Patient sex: M
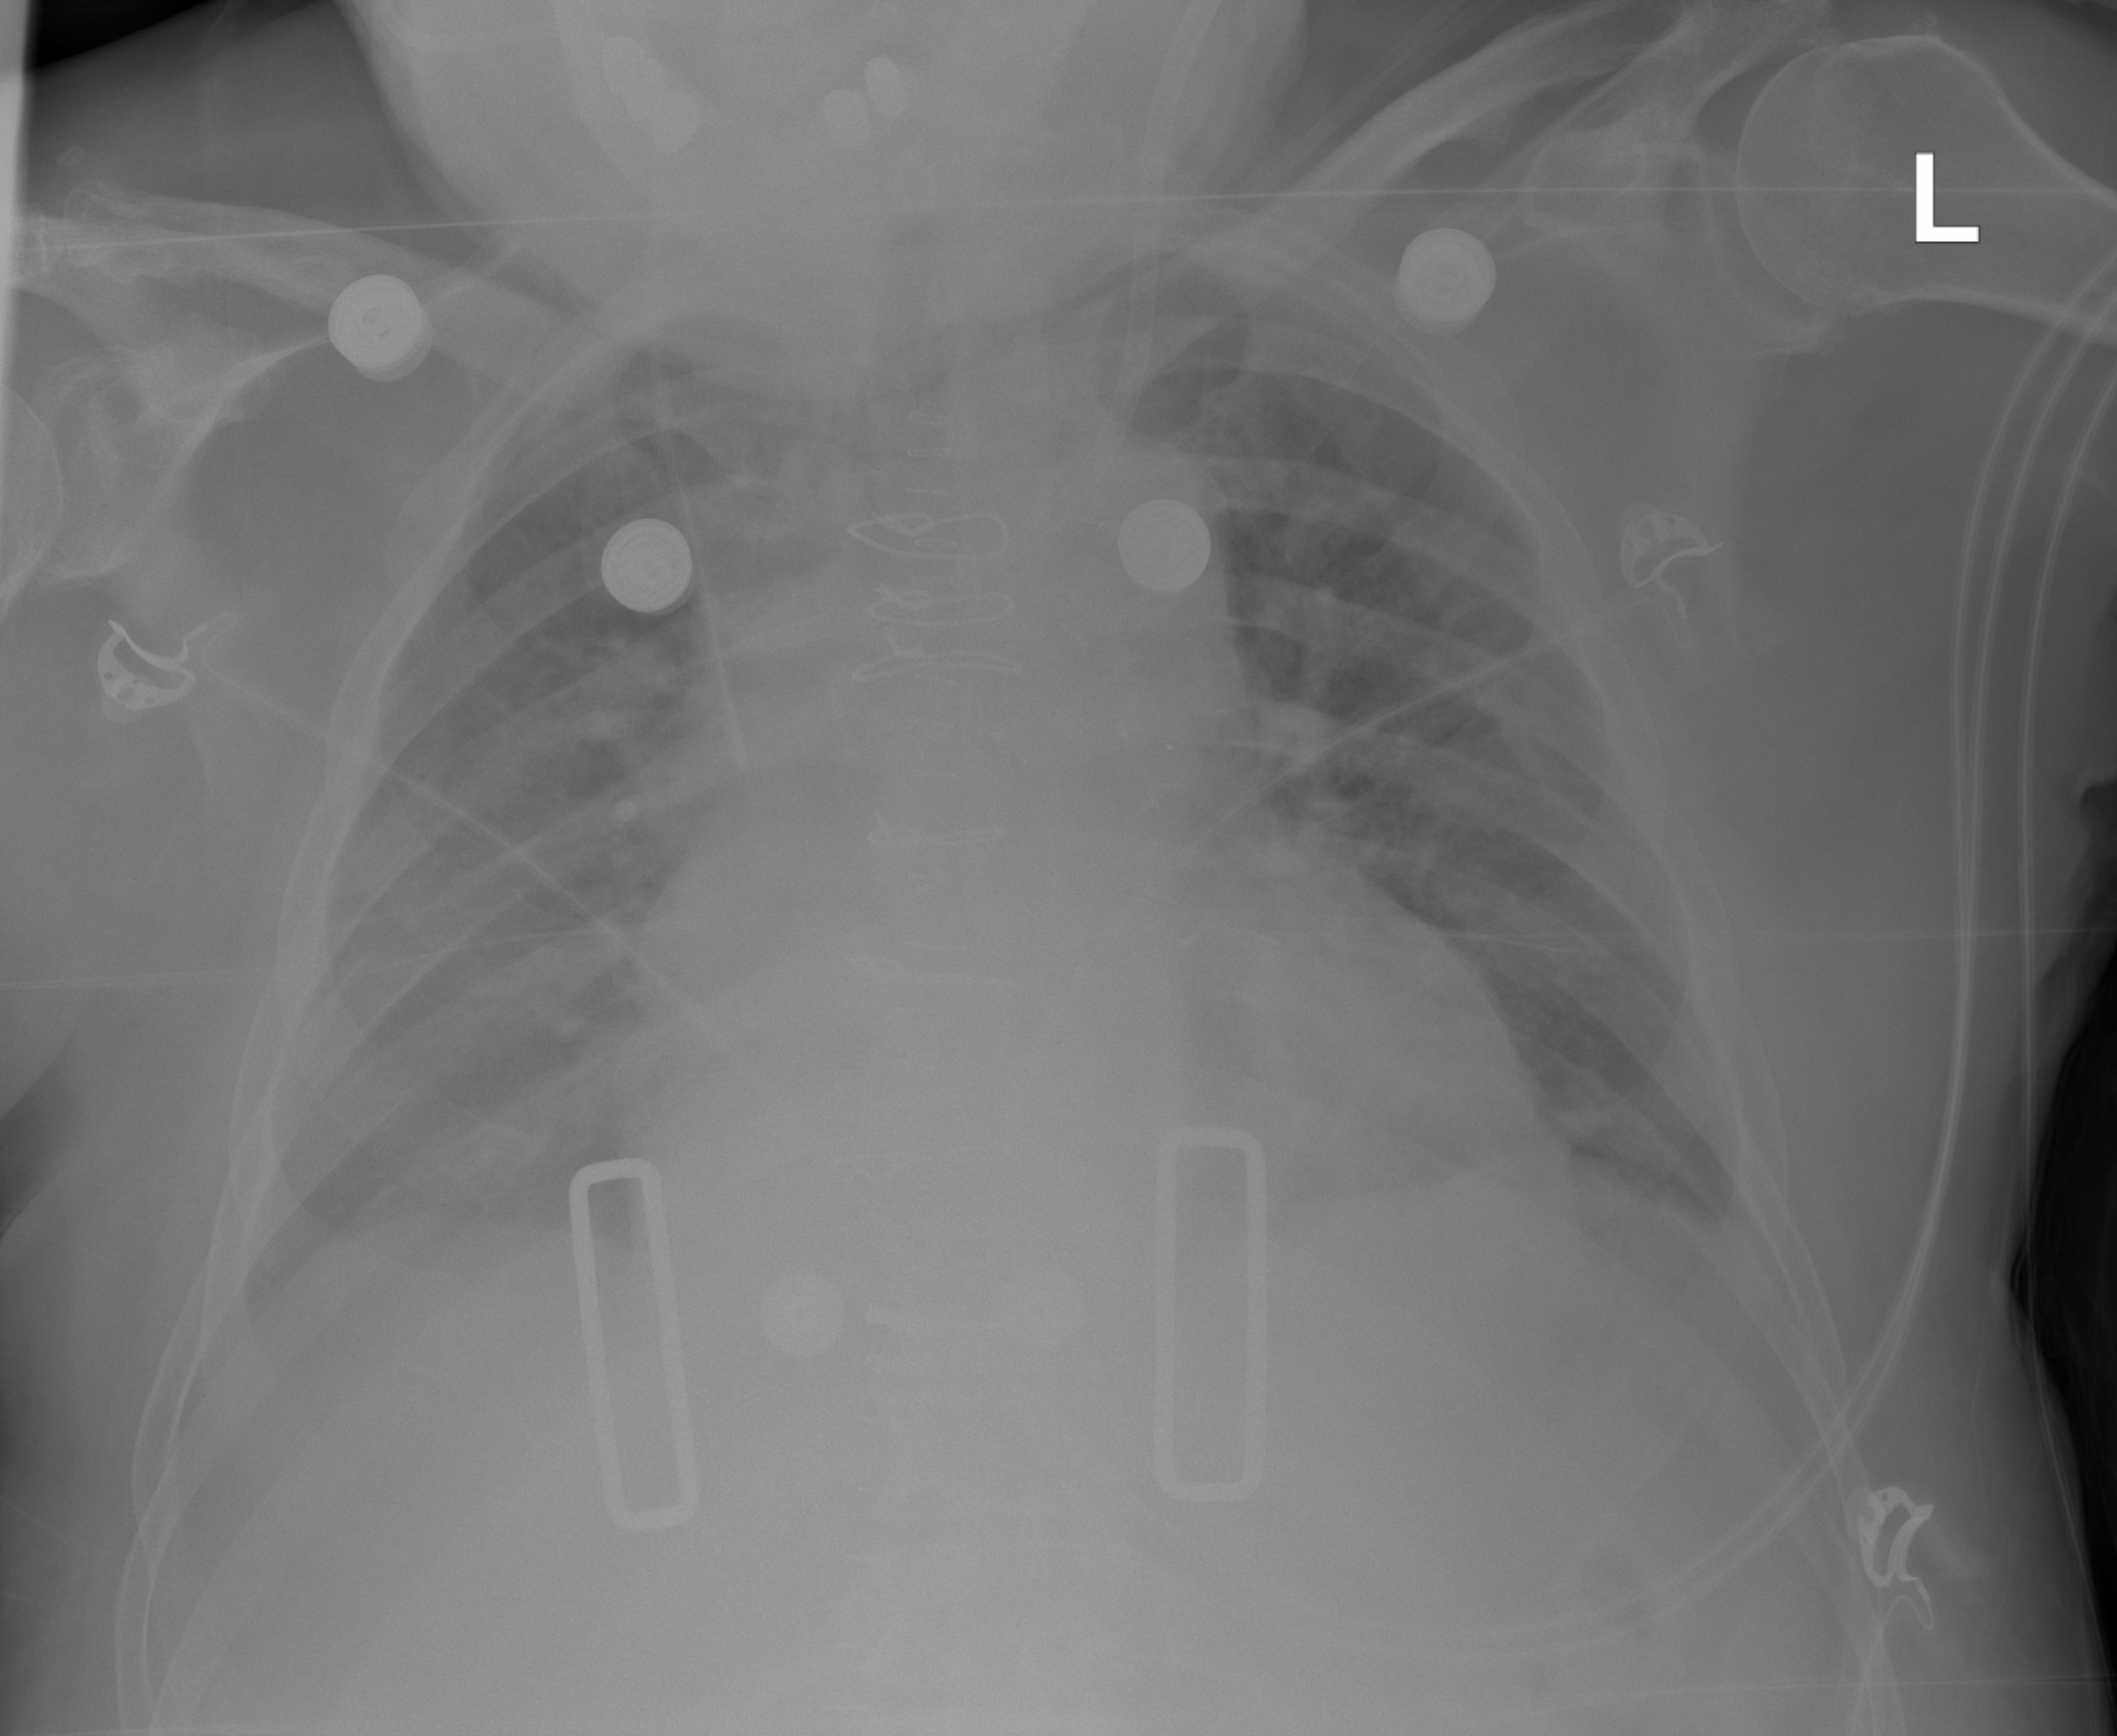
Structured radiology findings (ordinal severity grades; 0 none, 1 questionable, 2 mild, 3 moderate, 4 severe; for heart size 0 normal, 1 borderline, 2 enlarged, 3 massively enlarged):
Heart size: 2
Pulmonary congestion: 2
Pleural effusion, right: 2
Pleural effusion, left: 2
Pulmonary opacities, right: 0
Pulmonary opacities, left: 0
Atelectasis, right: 2
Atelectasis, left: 2